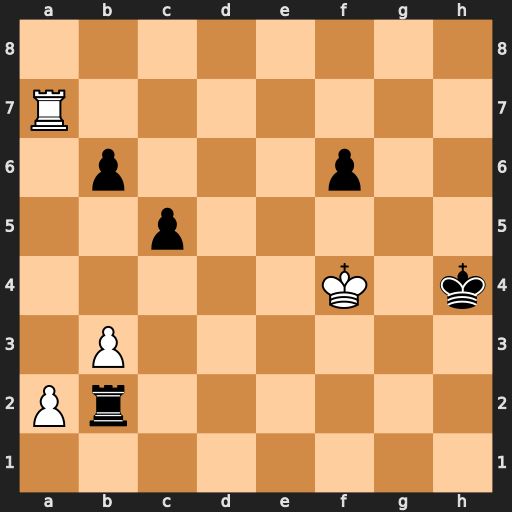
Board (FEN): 8/R7/1p3p2/2p5/5K1k/1P6/Pr6/8
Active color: w
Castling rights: -
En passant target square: -
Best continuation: Rh7#